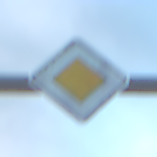
Verkehrszeichen: Vorfahrtsstrasse
Umgebung: Outdoor, Beach
Tageszeit: SunriseSunset
Wetter: PartlyCloudy
Licht: Natural
Jahreszeit: NotSpecified
Kontrast: MediumContrast